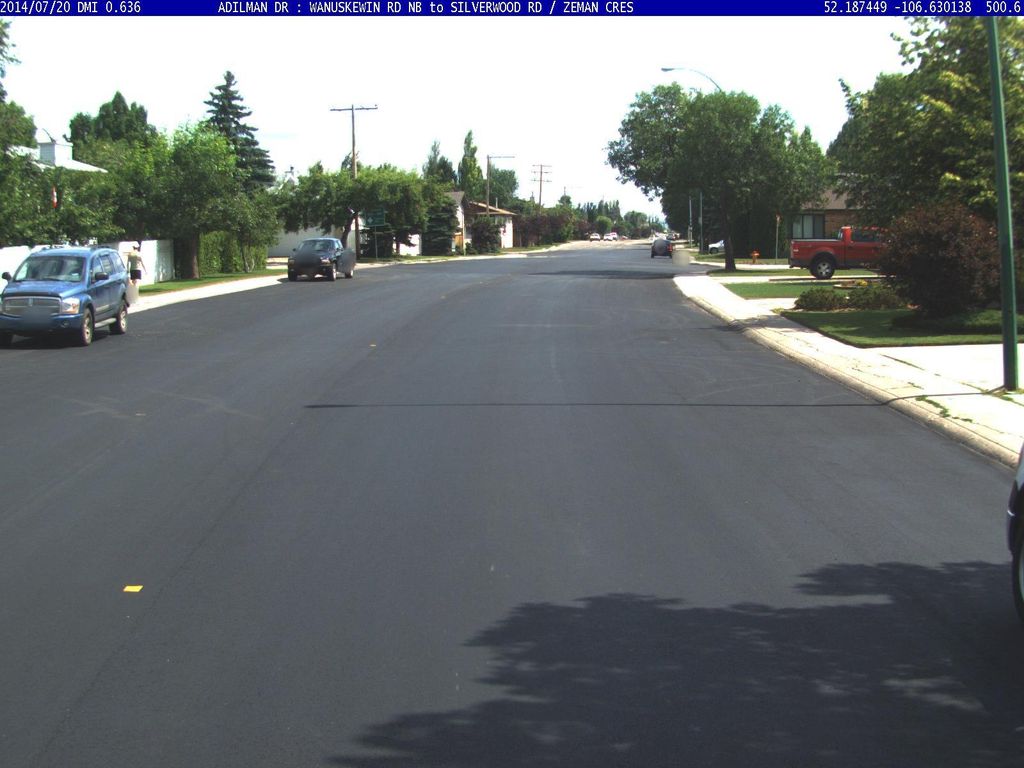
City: saskatoon